Interaction volume radius: 10 \u00c5
Interaction volume height: 25 \u00c5
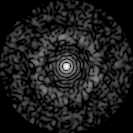
Disorder parameter: 0.8208